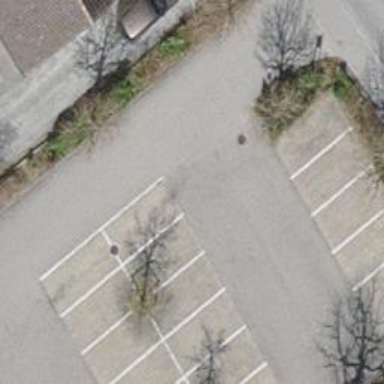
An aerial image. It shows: Parking area.